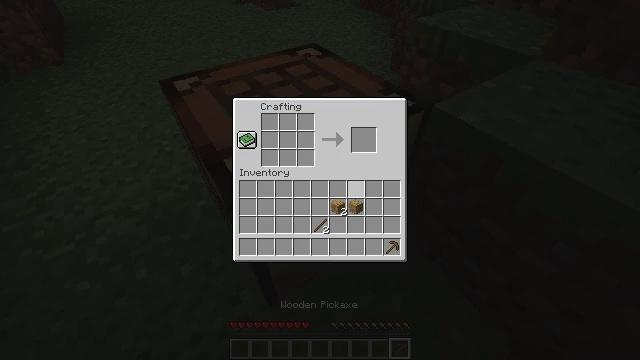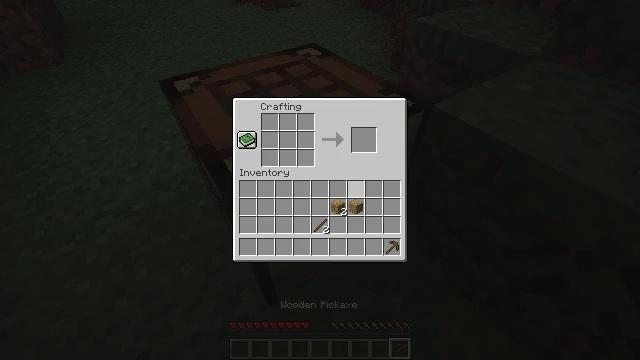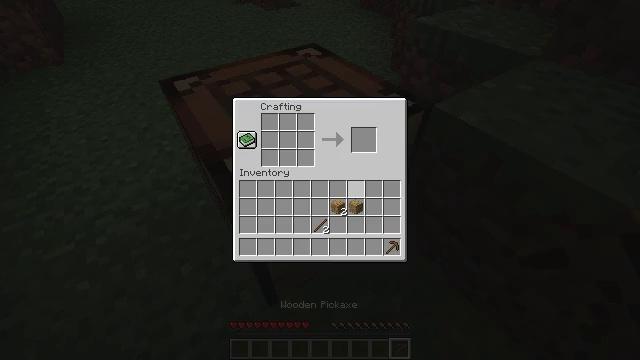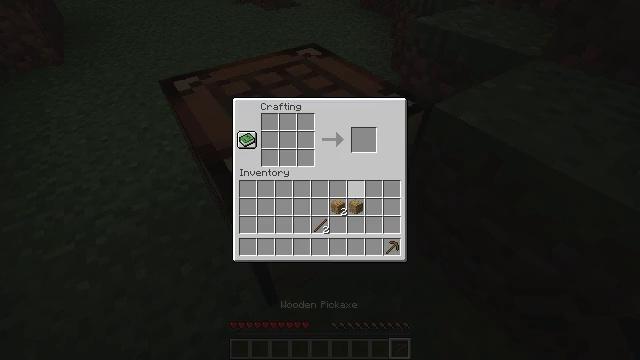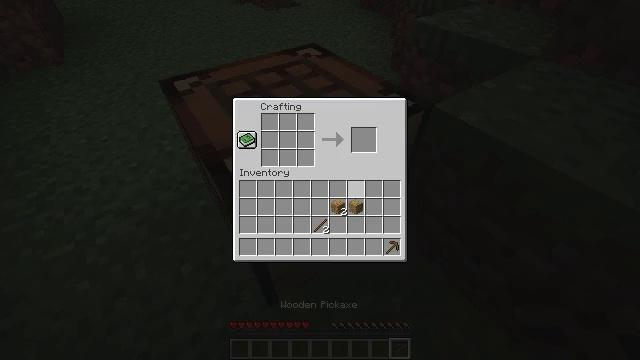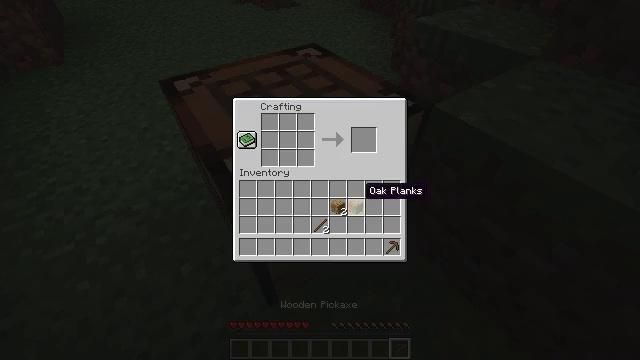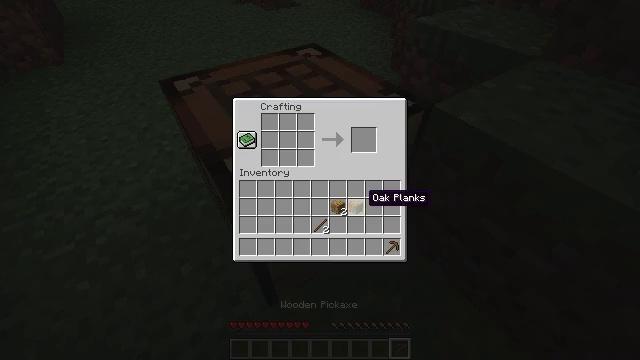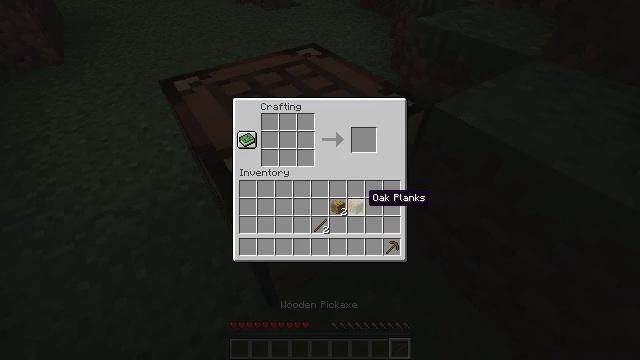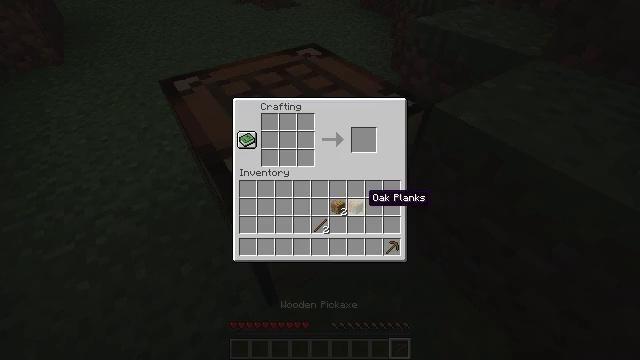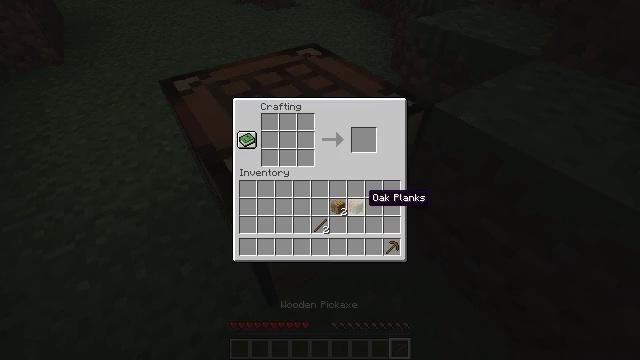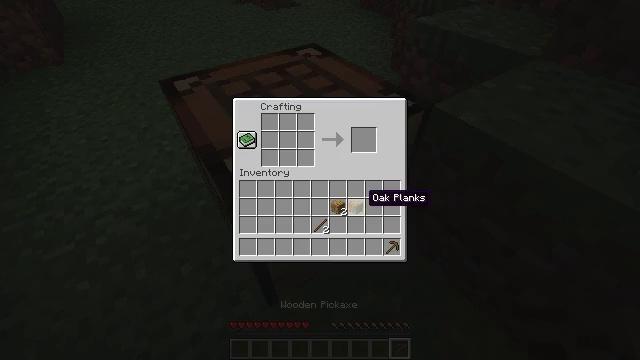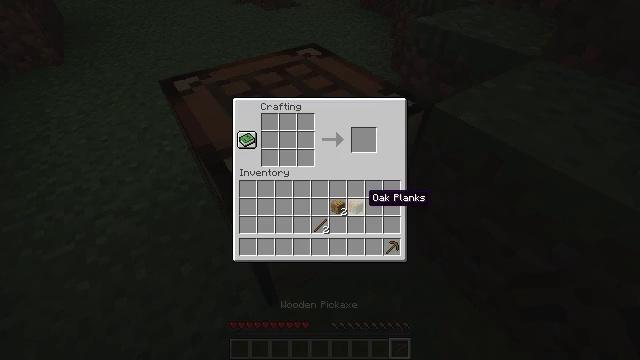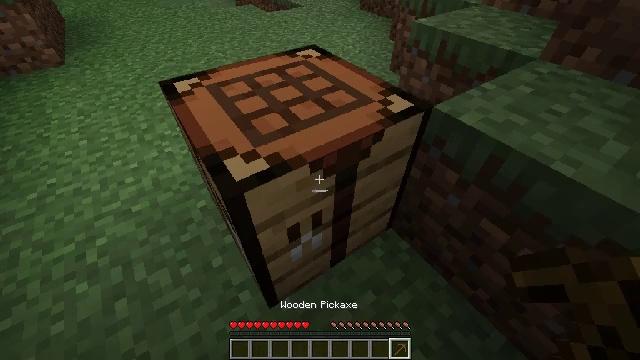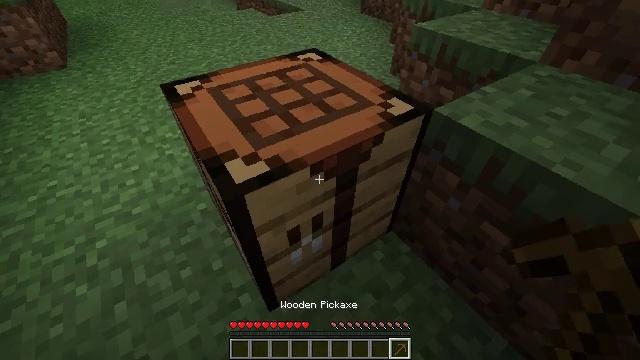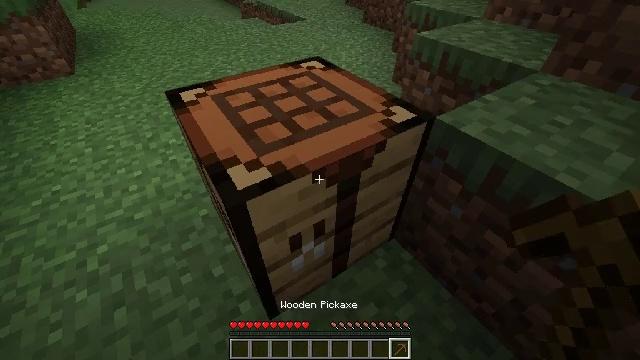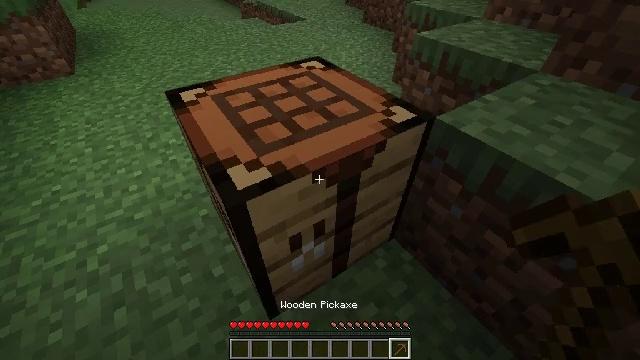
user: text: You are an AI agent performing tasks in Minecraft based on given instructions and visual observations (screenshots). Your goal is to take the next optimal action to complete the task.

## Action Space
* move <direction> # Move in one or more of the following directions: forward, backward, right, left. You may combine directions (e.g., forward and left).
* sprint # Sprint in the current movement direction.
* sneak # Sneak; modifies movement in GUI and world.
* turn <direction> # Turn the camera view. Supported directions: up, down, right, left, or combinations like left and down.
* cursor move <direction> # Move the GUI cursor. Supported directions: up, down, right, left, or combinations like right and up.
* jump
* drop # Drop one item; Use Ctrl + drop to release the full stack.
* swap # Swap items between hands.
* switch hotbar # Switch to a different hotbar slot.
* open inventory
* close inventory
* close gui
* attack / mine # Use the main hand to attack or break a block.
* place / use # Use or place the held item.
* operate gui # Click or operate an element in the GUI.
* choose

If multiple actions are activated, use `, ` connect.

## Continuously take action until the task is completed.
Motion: motion action
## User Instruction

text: Left click on the crafting table
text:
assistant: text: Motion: open gui
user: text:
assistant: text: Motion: no_op
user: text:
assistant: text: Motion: no_op
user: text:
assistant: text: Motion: no_op
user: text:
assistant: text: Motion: no_op
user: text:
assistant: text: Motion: cursor move down
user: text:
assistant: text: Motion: no_op
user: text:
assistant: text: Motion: no_op
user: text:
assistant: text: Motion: no_op
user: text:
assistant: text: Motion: no_op
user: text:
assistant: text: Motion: no_op
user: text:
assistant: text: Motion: no_op
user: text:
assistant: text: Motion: close gui
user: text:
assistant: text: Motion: turn up, open inventory
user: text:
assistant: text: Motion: no_op
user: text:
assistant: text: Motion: no_op
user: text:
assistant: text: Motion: no_op
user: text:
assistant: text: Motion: no_op
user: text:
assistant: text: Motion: turn left and down, attack / mine
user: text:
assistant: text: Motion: turn down, attack / mine
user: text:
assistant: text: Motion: attack / mine
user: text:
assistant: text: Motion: attack / mine
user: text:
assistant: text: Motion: attack / mine
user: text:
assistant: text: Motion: attack / mine
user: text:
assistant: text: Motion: attack / mine
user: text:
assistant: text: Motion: attack / mine
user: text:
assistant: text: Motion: attack / mine
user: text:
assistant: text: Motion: attack / mine
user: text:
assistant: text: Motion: attack / mine
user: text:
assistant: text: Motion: attack / mine